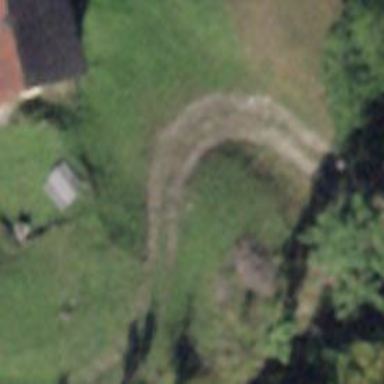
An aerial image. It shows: Track with grade 4 track type.